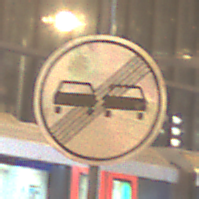
Verkehrszeichen: EndeUeberholverbot
Umgebung: Indoor, Urban
Tageszeit: NotSpecified
Wetter: NotSpecified
Licht: Artificial
Jahreszeit: NotSpecified
Kontrast: MediumContrast